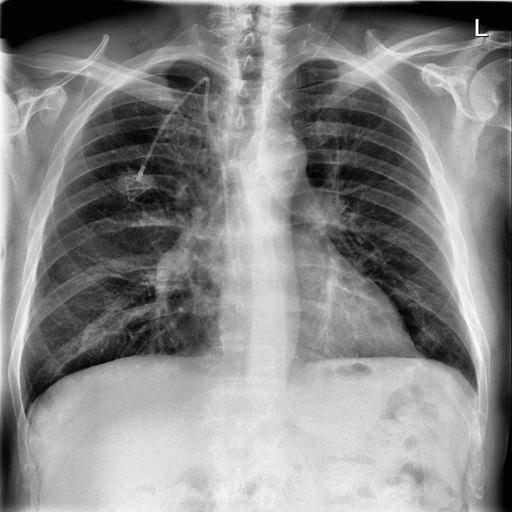
Finding: NORMAL